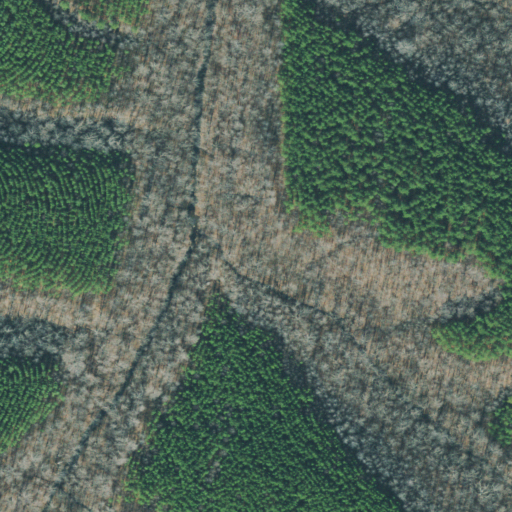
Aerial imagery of valley in Tennessee named Gobble Hollow containing deciduous forest and evergreen forest